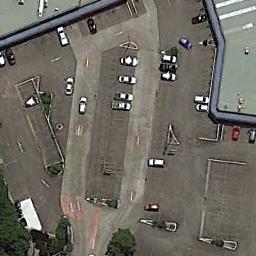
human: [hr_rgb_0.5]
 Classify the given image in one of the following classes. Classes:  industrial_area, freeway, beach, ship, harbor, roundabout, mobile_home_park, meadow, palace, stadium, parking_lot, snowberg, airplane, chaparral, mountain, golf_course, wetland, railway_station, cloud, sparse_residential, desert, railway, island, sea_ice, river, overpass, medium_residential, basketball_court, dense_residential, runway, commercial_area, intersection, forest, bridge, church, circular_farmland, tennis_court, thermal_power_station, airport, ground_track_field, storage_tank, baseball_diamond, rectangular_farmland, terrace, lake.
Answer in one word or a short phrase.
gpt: parking_lot